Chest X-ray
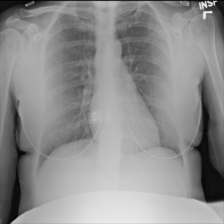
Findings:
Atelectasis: negative
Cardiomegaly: negative
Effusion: negative
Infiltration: negative
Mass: negative
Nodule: negative
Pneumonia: negative
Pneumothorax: negative
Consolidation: negative
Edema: negative
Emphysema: negative
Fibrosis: negative
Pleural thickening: negative
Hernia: negative